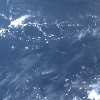
Label: water